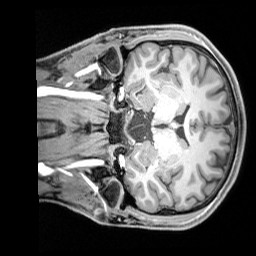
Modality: T1w
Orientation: coronal
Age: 24
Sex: male
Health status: healthy
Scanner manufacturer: siemens
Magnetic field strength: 3 T
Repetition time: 1.65 s
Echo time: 0.00182 s